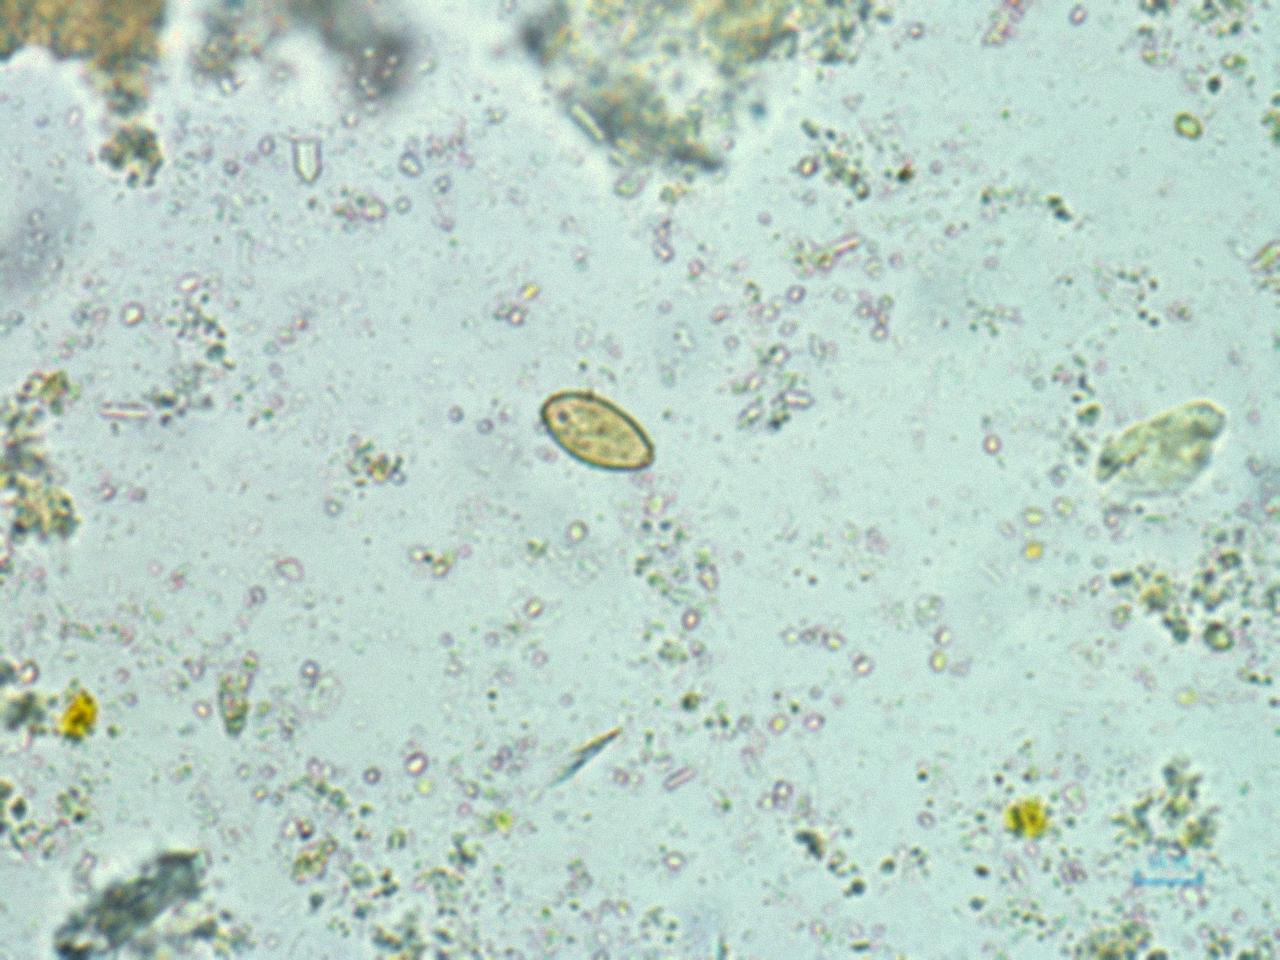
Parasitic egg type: Opisthorchis viverrine